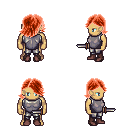
a pixel art fantasy rpg character, male body template, human, tanned skin, steel chest armor, metal pants, red swoop hairstyle, maroon shoes, dagger, four views (front, back, left, right), 2x2 character sprite sheet, small pixel art, hard edges, no anti-aliasing